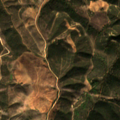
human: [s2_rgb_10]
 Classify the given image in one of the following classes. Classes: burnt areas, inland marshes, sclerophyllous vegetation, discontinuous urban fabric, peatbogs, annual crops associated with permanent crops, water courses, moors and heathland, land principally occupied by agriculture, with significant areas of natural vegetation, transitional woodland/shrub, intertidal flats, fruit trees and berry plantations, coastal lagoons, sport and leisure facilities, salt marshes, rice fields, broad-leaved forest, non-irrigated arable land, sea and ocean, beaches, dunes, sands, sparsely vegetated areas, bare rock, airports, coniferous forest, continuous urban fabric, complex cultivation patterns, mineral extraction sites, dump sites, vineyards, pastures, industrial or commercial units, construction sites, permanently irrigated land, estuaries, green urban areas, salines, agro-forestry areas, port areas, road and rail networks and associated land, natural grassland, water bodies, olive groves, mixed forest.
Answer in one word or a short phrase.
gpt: pastures, land principally occupied by agriculture, with significant areas of natural vegetation, sclerophyllous vegetation, transitional woodland/shrub